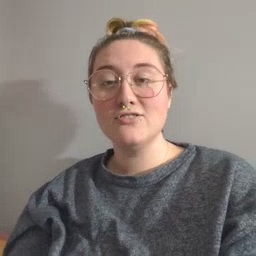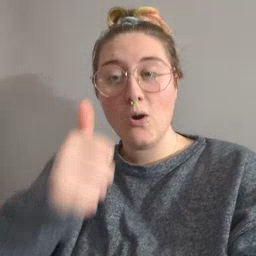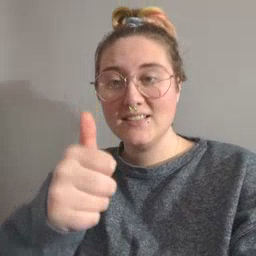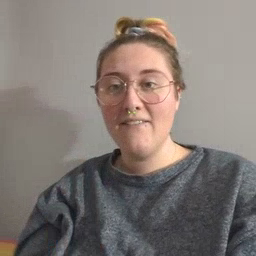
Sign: yourself